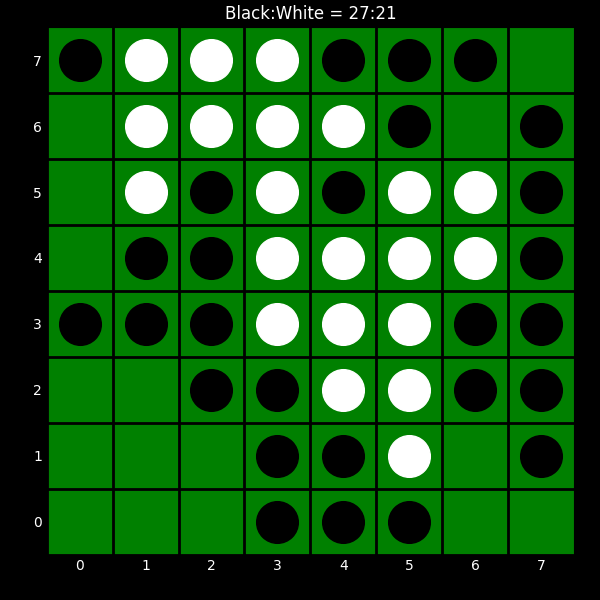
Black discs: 27
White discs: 21